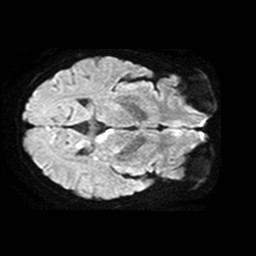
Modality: TRACE
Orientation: axial
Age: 55
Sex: female
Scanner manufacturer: philips
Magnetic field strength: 1.5 T
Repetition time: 3.648 s
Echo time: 0.09255 s